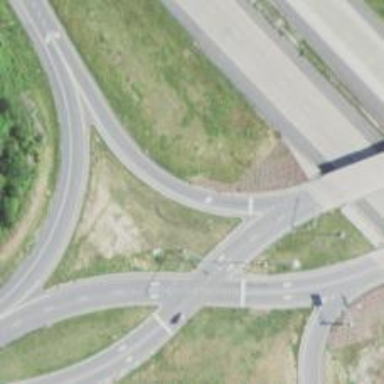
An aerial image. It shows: Motorway link with asphalt surface leading to diverging diamond interchange (DDI).